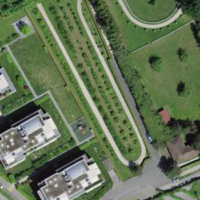
EUNIS habitat code: 53
Species observed at this site:
Pilosella officinarum